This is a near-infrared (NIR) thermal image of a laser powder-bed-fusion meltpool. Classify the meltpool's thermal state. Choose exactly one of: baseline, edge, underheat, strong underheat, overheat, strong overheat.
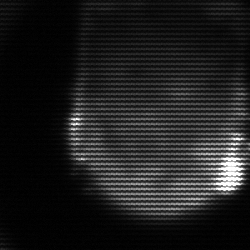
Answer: edge